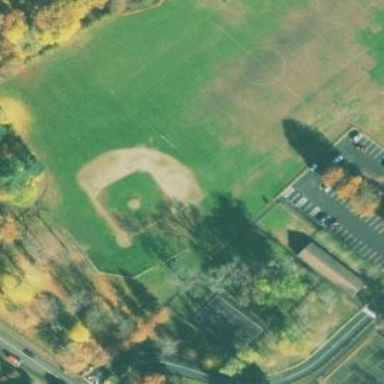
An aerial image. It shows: Baseball pitch for leisure and sports activities.